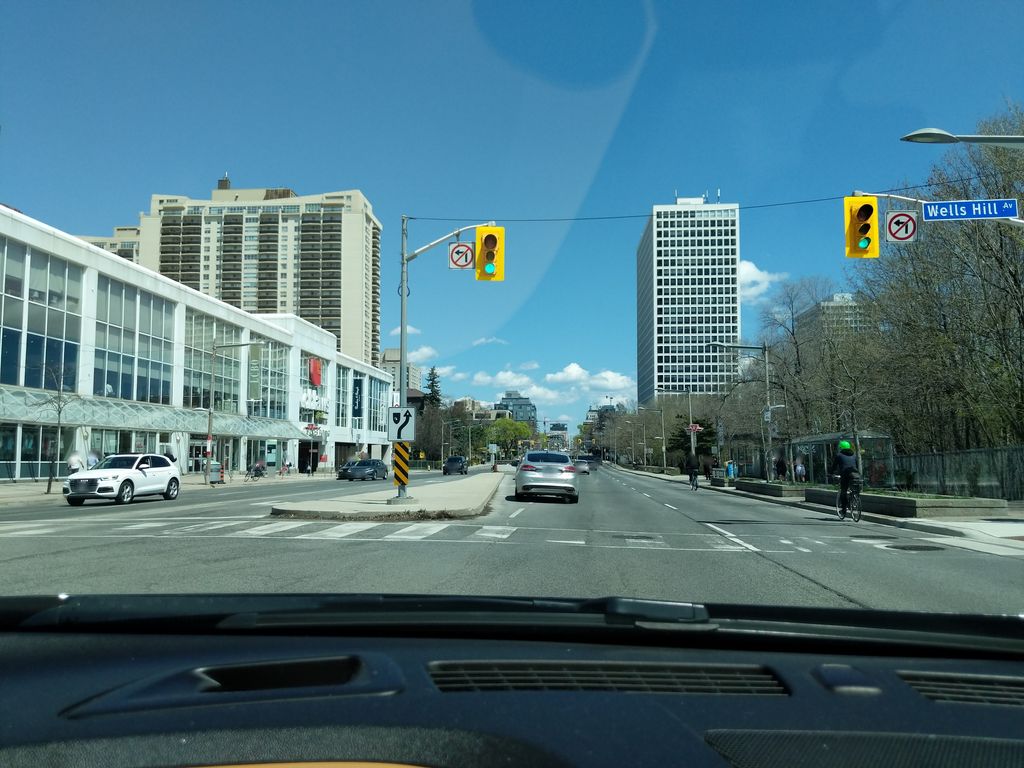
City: toronto